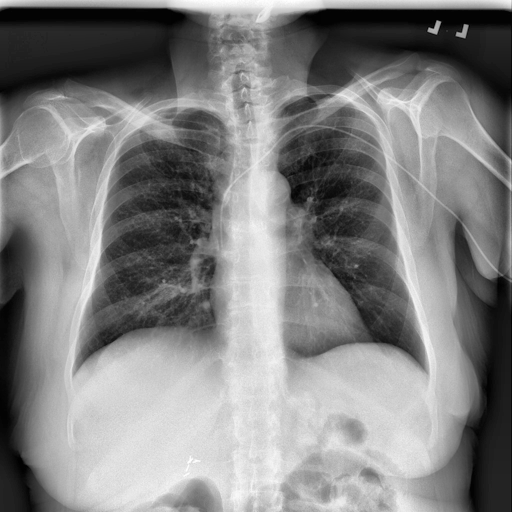
Finding: NORMAL